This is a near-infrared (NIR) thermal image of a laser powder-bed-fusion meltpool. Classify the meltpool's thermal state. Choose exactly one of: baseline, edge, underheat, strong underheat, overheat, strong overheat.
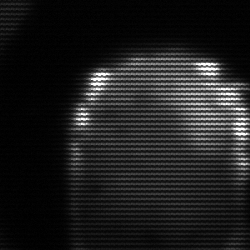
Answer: edge